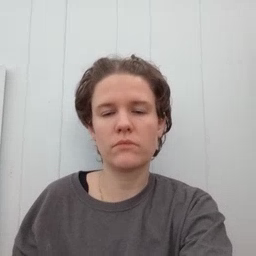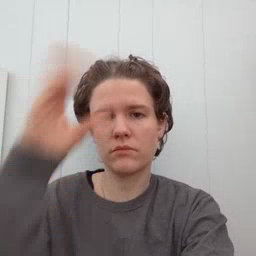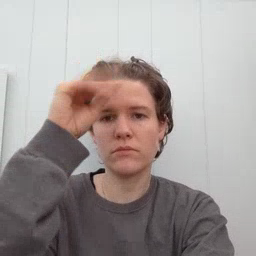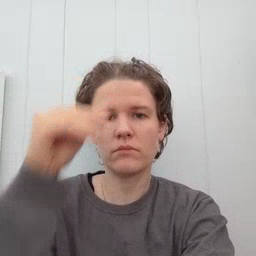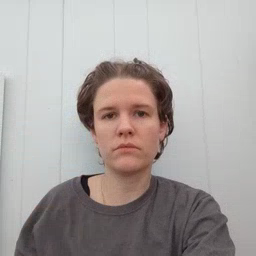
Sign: boy